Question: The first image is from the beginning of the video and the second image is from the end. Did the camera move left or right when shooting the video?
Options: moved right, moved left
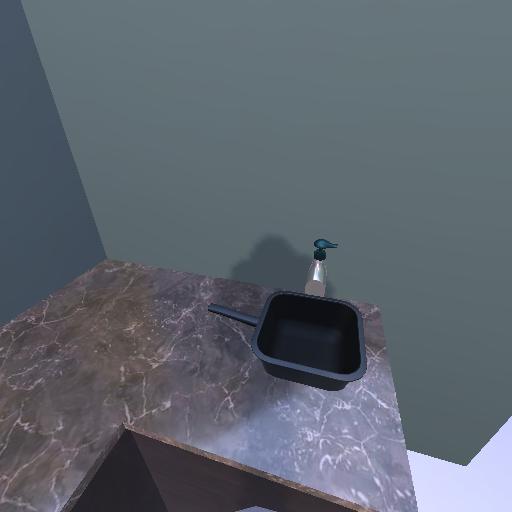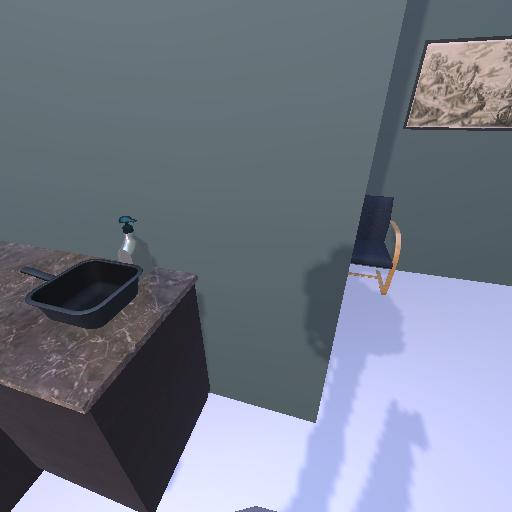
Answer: moved right